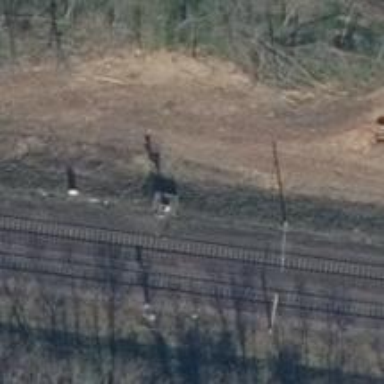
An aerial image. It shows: Railway signal.